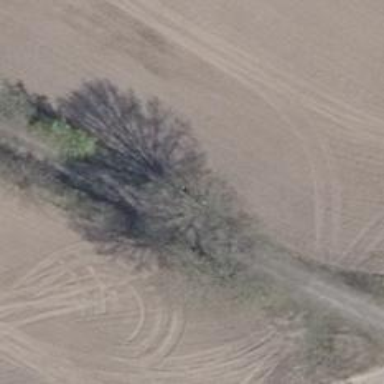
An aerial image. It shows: Row of trees in natural setting.